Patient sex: F
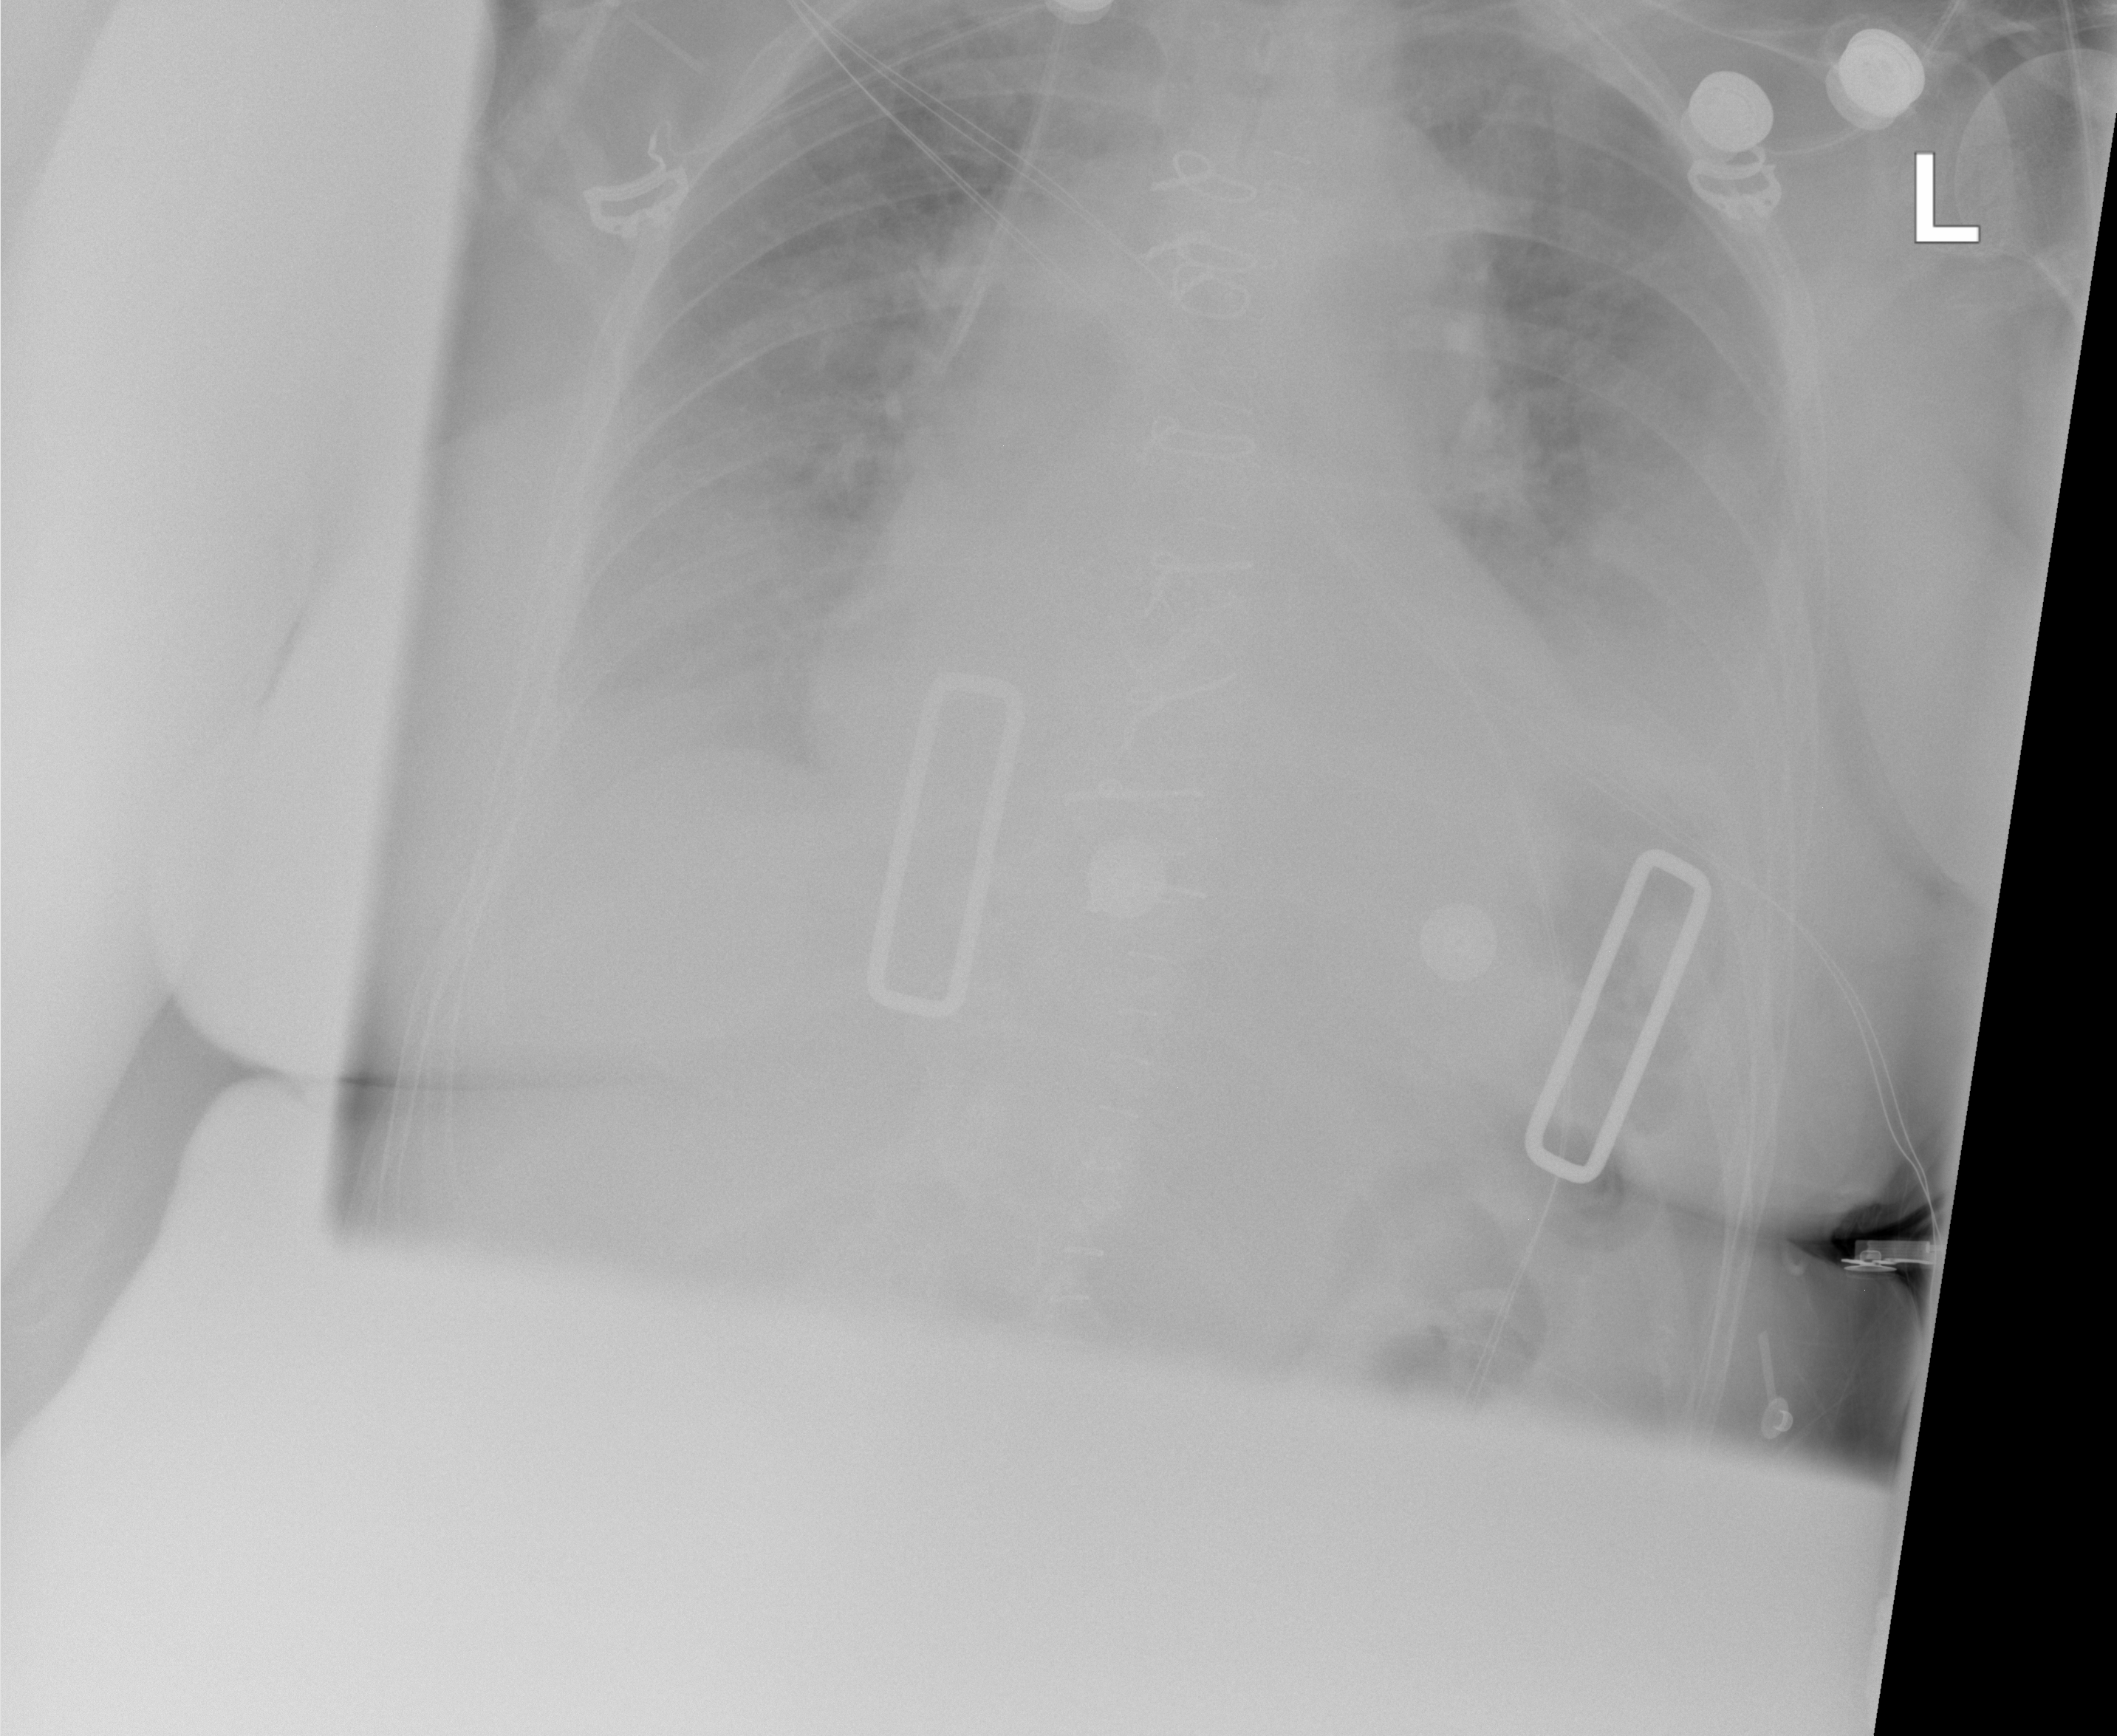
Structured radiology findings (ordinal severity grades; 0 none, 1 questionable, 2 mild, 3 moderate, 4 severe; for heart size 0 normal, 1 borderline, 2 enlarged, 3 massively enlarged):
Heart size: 2
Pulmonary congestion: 2
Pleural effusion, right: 2
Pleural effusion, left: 2
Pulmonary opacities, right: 0
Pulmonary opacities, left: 0
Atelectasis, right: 2
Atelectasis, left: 2